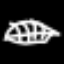
Label: leaf